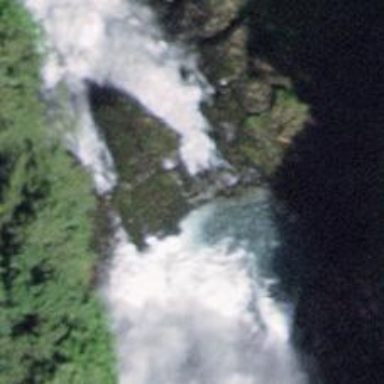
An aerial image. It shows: Beautiful waterfall in nature.